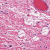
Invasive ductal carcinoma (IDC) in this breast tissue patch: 0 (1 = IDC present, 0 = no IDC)